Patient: sex F, age 60
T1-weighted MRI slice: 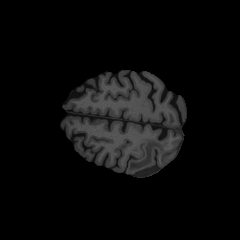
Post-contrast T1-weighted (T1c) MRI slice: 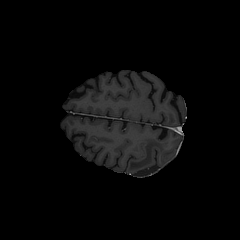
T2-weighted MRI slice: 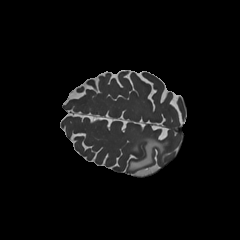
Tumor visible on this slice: yes
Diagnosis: Glioblastoma, IDH-wildtype
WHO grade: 4